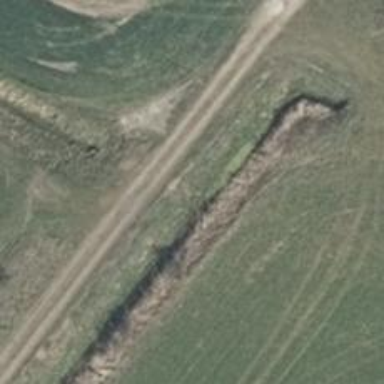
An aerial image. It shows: Culvert tunnel.